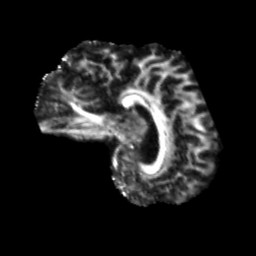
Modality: FA
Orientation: sagittal
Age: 70
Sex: male
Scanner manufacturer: siemens
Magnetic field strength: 3 T
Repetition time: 5.25 s
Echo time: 0.08 s